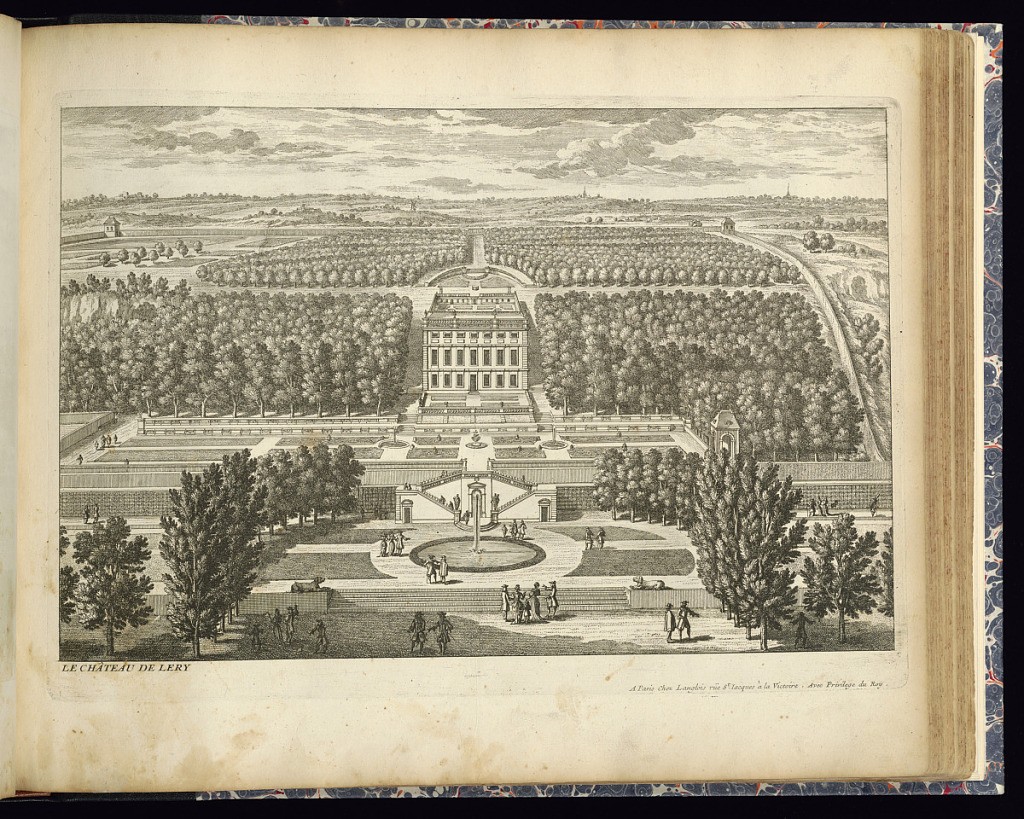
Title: LE CHATEAU DE LERY
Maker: Adam Perelle, French, 1638 – 1695
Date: ca. 1680
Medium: Etching on laid paper
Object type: Print
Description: Bird's-eye view of the chateau of Lery within its landscape. Trees surrounding the building, within the chateau walls. Formal gardens in the foreground, with fountains, basins, parterre planting and lower level accessible with a double staircase. Figures throughout the grounds.